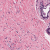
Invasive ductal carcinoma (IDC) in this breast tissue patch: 0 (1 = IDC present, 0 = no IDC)